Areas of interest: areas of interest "Banqiao Bamboo and Stone Garden"
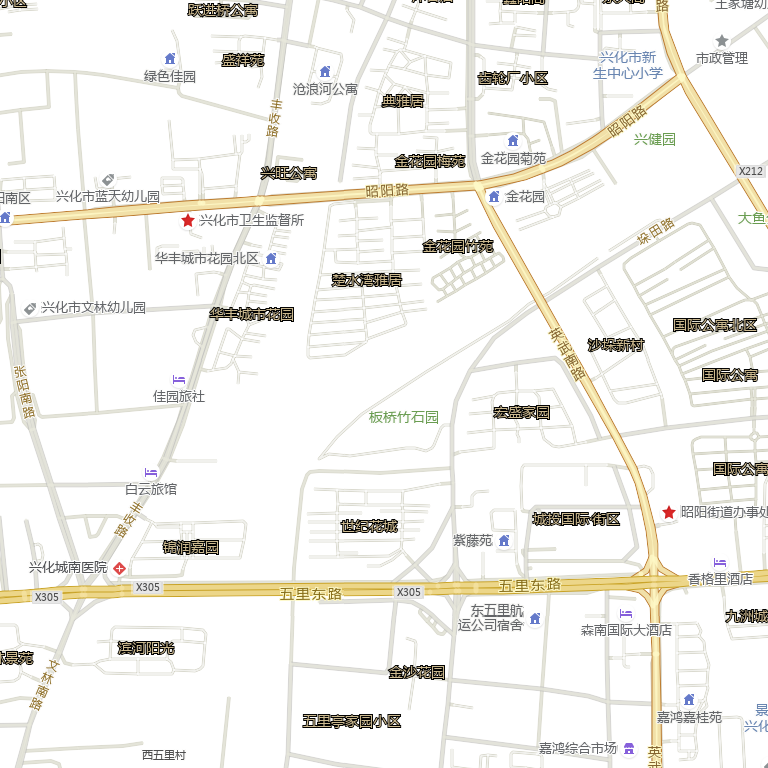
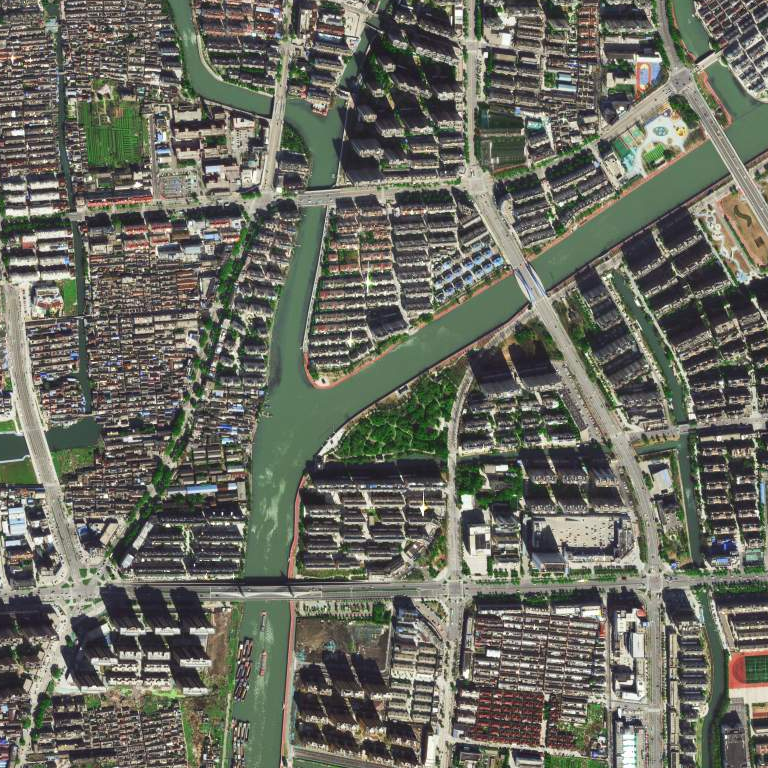